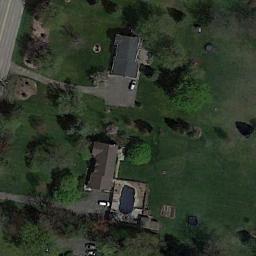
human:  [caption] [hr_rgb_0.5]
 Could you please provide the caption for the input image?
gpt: The sparse residential is on the grass next to some trees and a road .

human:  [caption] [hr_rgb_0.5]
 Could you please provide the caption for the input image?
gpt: Two paths lead to a small black house .

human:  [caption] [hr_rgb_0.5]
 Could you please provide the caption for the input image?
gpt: There are several cars next to the sparse residential .

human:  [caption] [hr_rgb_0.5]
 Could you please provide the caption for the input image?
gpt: There are houses of various sizes and many green trees in a sparse residential area .

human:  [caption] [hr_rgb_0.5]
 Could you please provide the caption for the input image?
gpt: A sparse residential area with some green trees and two buildings .